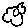
Label: flower